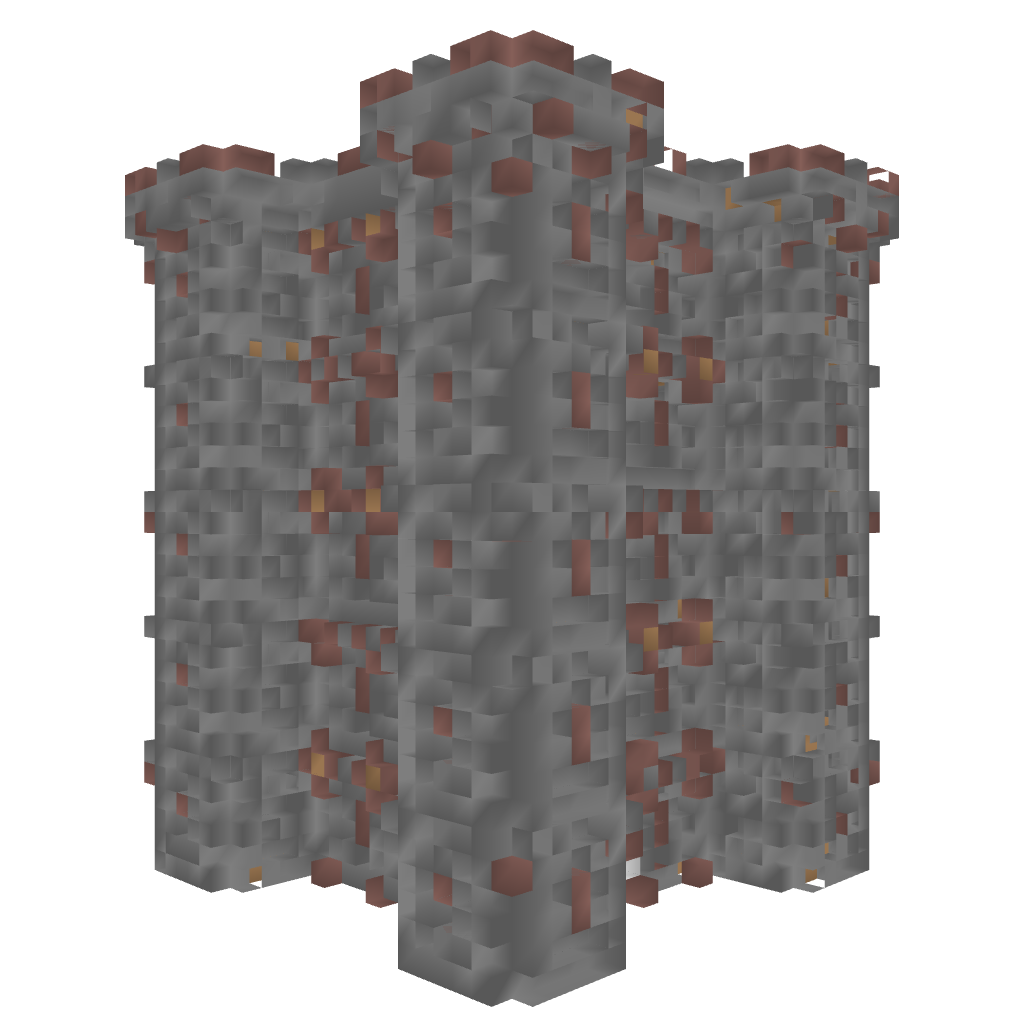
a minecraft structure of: MainBuilding 1 bad low quality